Question: I'm trying to display a Listview items through RectangleBox (Which I managed to do using ControlTemplate)
My problem is the how the RectangleBox are being organised on the window.
I'd like to display as many as I can on one line (Depending on the windows' width) and when one line is filled, go start a new one and so on.
The organisation would be updated depending on the window's width after each resize:

This might give a better idea of what I want, you see each RectangleBox (Labelled 1,2...) organisation on the window changing depending on its width.
Here is my current code in my MainWindow xaml:
'''
<ListView Name="PlayerList" ItemsSource="{Binding Players}">
<ListView.ItemsPanel>
<ItemsPanelTemplate>
<UniformGrid/>
</ItemsPanelTemplate>
</ListView.ItemsPanel>
</ListView>
'''
Having the following Style applied:
'''
<Style TargetType="ListViewItem">
<Setter Property="Template">
<Setter.Value>
<ControlTemplate TargetType="{x:Type ListViewItem}">
<GroupBox Header="{Binding Name}" Width="250" Height="125" Name="Disp" HorizontalAlignment="Left">
<GroupBox.HeaderTemplate>
<DataTemplate>
<StackPanel Orientation="Horizontal">
<TextBlock Text="{Binding}" HorizontalAlignment="Right" VerticalAlignment="Center" Margin="5,0,0,0" TextAlignment="Right"></TextBlock>
</StackPanel>
</DataTemplate>
</GroupBox.HeaderTemplate>
<StackPanel Orientation="Vertical">
<TextBlock Text="{Binding Char}"/>
<TextBlock Text="{Binding Item}"/>
</StackPanel>
</GroupBox>
</ControlTemplate>
</Setter.Value>
</Setter>
</Style>
'''
But so far, the UniformGrid was just a failled attempt, I've been looking around but couldn't really find a solution. Hopefully it was just me being dumb and missing something obvious D:
Thanks for the help.
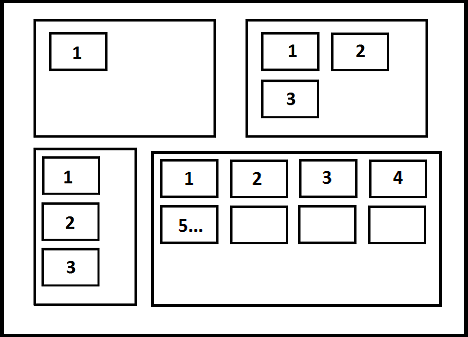
Answer: Thanks for few comments.
WrapPanel was indeed the right way, just didn't think of it :P
I just needed to add the following property:
'''
ScrollViewer.HorizontalScrollBarVisibility="Disabled"
'''
To my listview in order to avoid all the items to stack on one line.